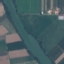
Land use / land cover: River